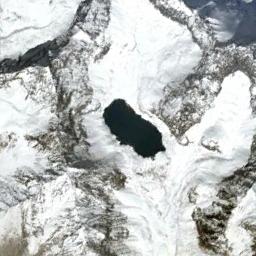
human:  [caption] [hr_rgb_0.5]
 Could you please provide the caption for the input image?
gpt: In the mountains of the snow-capped mountains, The peaks are covered with snow, And there is a lake in the snow-capped mountains .

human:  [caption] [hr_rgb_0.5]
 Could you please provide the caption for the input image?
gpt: The snow berg is next to the lake .

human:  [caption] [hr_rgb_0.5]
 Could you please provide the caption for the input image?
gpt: The snowberg is covered with glaciers and a lake is in the snowberg .

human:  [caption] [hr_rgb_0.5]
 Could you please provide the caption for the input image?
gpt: The snowberg is covered with snow .

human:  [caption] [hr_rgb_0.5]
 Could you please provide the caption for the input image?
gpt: There are much snow and a lake on the snowberg .